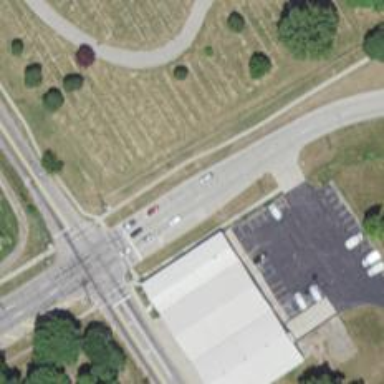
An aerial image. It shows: Primary highway with separate sidewalk.